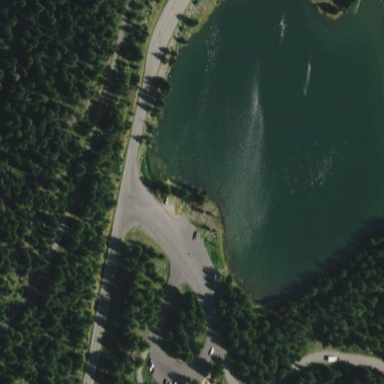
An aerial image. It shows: Serene lake surrounded by nature.